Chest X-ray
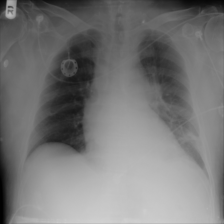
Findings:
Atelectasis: positive
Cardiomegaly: negative
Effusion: positive
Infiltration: positive
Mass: negative
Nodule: negative
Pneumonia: negative
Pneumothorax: negative
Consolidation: negative
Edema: negative
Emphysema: negative
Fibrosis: negative
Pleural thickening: negative
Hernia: negative